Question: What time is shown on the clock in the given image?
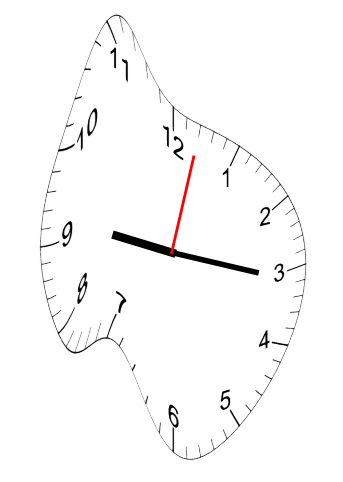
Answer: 09:16:02